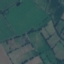
Label: Pasture